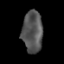
Tissue: lung
Cell type: Epithelial cells
Senescence score: 0.5643
Nuclear area (px): 837
Mean DAPI intensity: 84.277